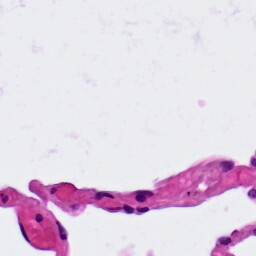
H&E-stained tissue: Lung